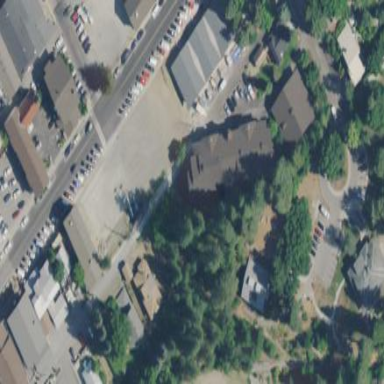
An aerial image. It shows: Street-side parking area.